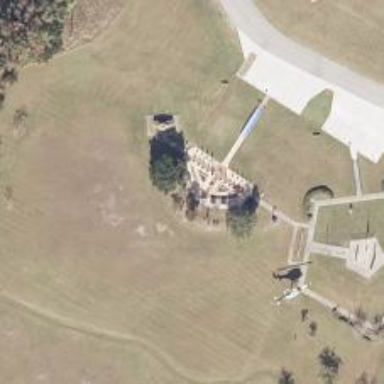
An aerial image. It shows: Memorial site with historic significance.